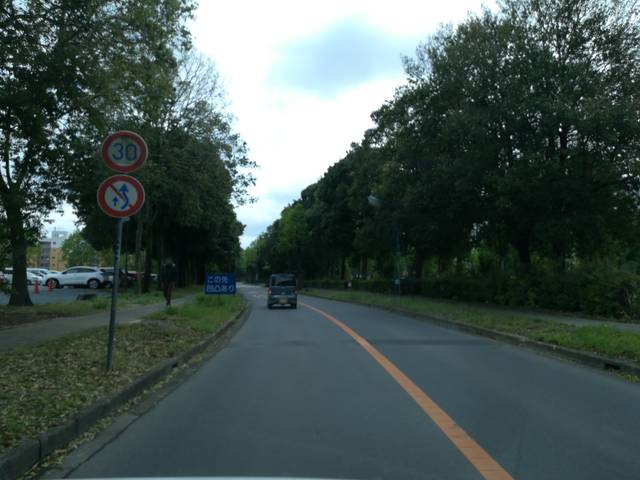
Region: Japan
Coordinates: 36.096, 140.102